【题型】填空题　【知识点】立体几何　【难度】easy
如图，正方体 \(ABCD - A_1B_1C_1D_1\) 中，\(E\) 为 \(AB\) 的中点，\(F\) 为正方形 \(BCC_1B_1\) 的中心，则直线 \(EF\) 与侧面 \(BB_1C_1C\) 所成角的正切值是 \underline{\ \ \ \ \ \ \ }。

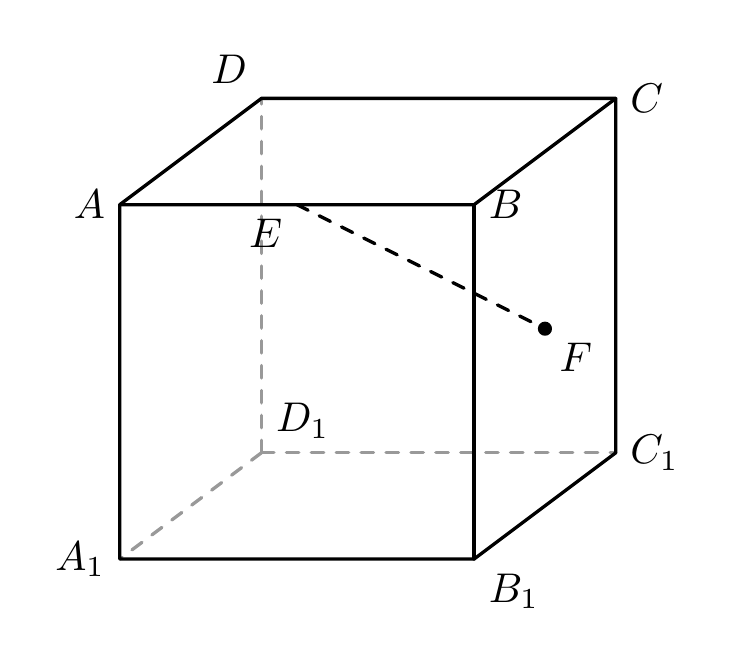
【解答】
\noindent 【答案】\(\frac{\sqrt{2}}{2}\)

\noindent 【分析】连接 \(BF\)，得到 \(\angle EFB\) 即为 \(EF\) 与平面 \(BB_1C_1C\) 所成的角，在直角 \(\triangle EFB\) 中，即可求解。

\noindent 【详解】如图所示，连接 \(BF\)。

\noindent 在正方体 \(ABCD - A_1B_1C_1D_1\) 中，可得 \(EB \perp\) 平面 \(BCC_1B_1\)，
所以 \(\angle EFB\) 即为 \(EF\) 与平面 \(BCC_1C\) 所成的角。
设正方体 \(ABCD - A_1B_1C_1D_1\) 的棱长为 2，则 \(EB = 1\)，\(BF = \sqrt{2}\)，
在直角 \(\triangle EFB\) 中，\(\tan\angle EFB = \frac{EB}{BF} = \frac{\sqrt{2}}{2}\)。
故答案为：\(\frac{\sqrt{2}}{2}\)。
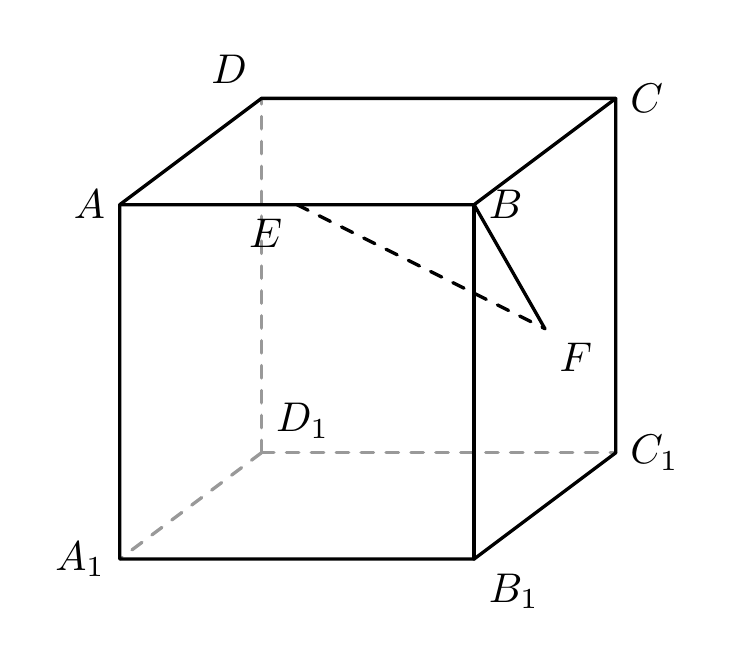